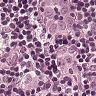
Metastatic tissue present: yes